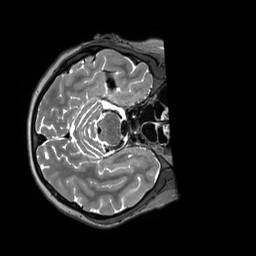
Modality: T2w
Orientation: axial
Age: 23
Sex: female
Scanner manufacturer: siemens
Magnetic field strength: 3 T
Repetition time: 3.2 s
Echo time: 0.408 s